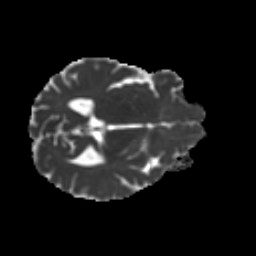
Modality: MD
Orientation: axial
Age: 42
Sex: male
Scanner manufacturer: ge
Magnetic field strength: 3 T
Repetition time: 7.8 s
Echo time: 0.0608 s